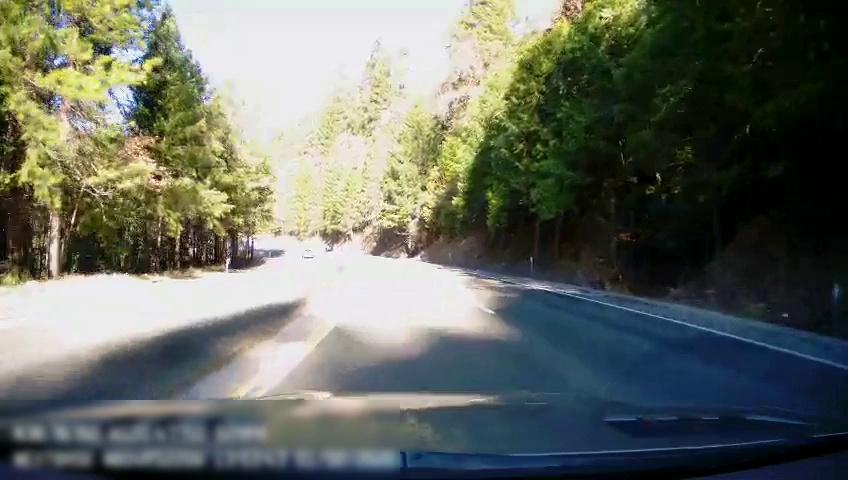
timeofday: Day
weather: Sunny
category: Drivable Space
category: Vehicles | Car
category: Lanes | Current Lane
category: Lanes | Alternate Lane
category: Lanes | Current Lane
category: Lanes | Alternate Lane
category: Lanes | Opposite Lane